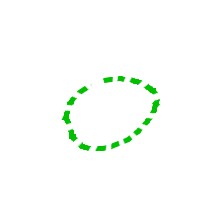
Shape: circle